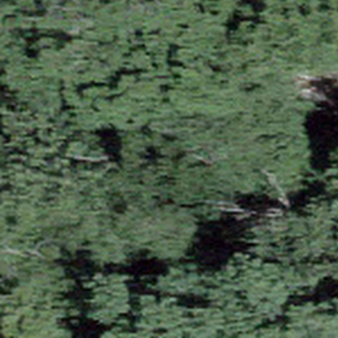
Label: other